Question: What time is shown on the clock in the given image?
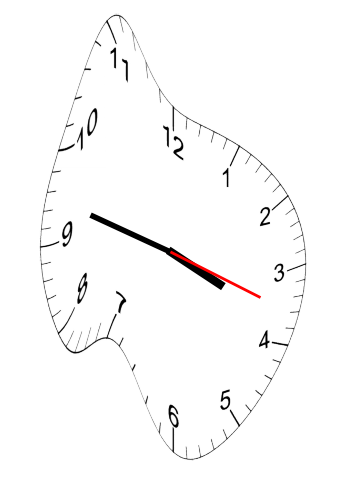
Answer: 03:47:18